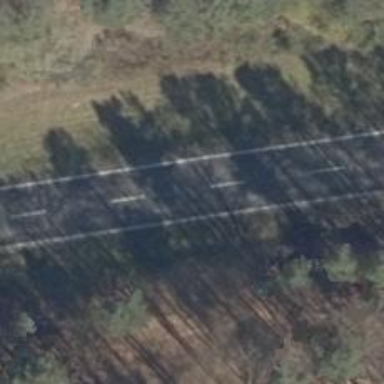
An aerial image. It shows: Primary highway classified as motorroad.